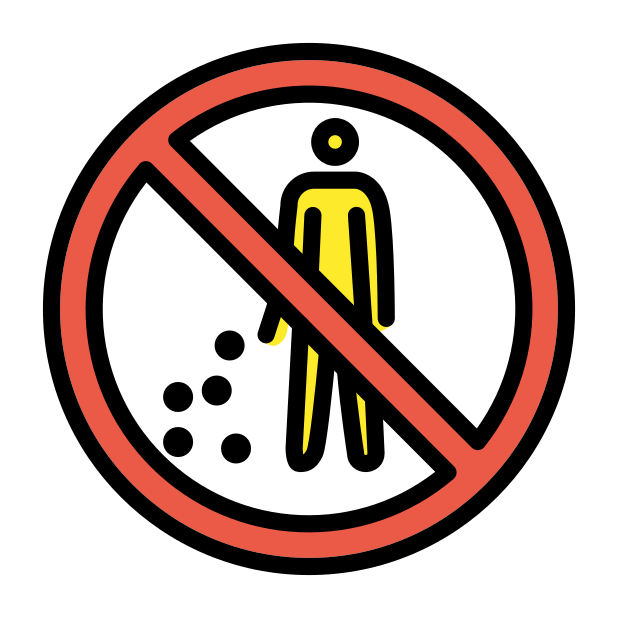
Emoji: 🚯
Name: do not litter symbol
Unicode: 0x1f6af